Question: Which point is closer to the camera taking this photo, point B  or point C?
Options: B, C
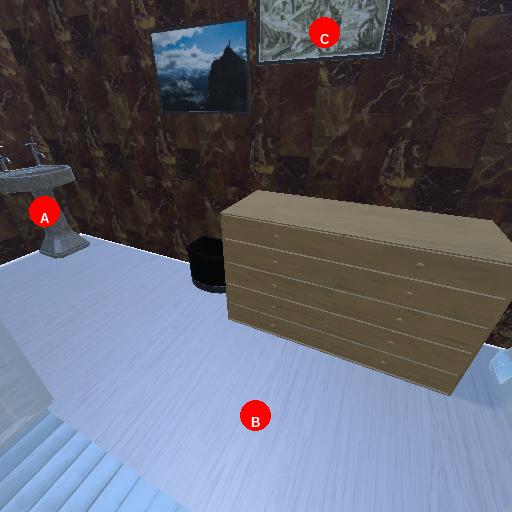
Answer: B